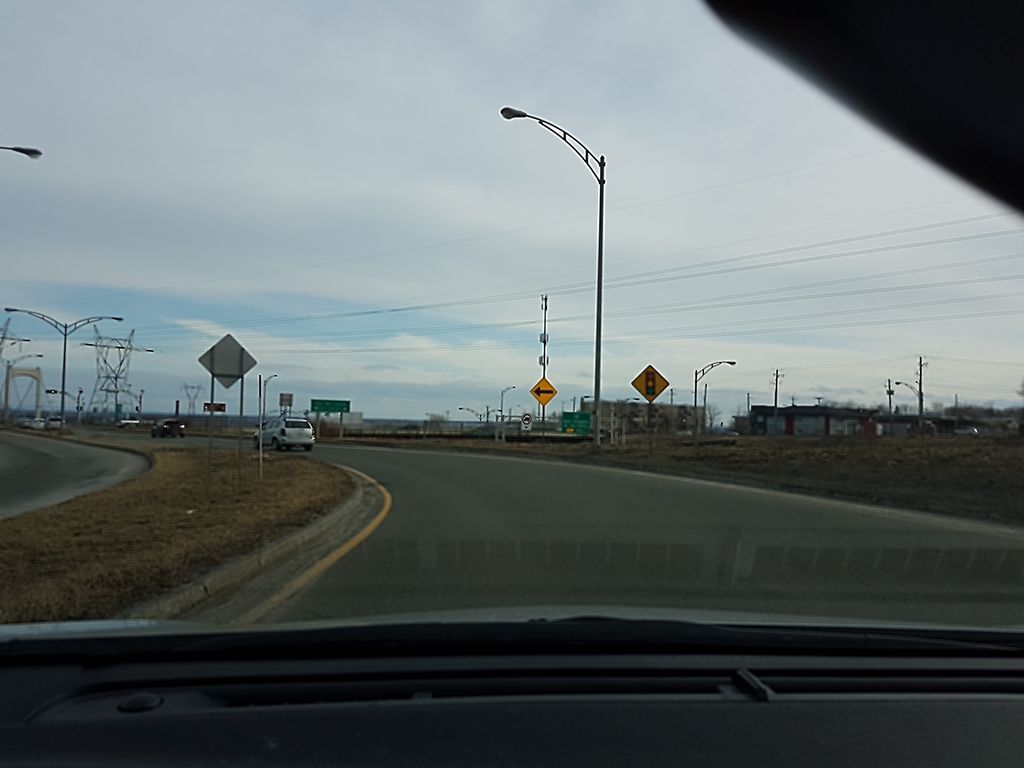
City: quebec_city